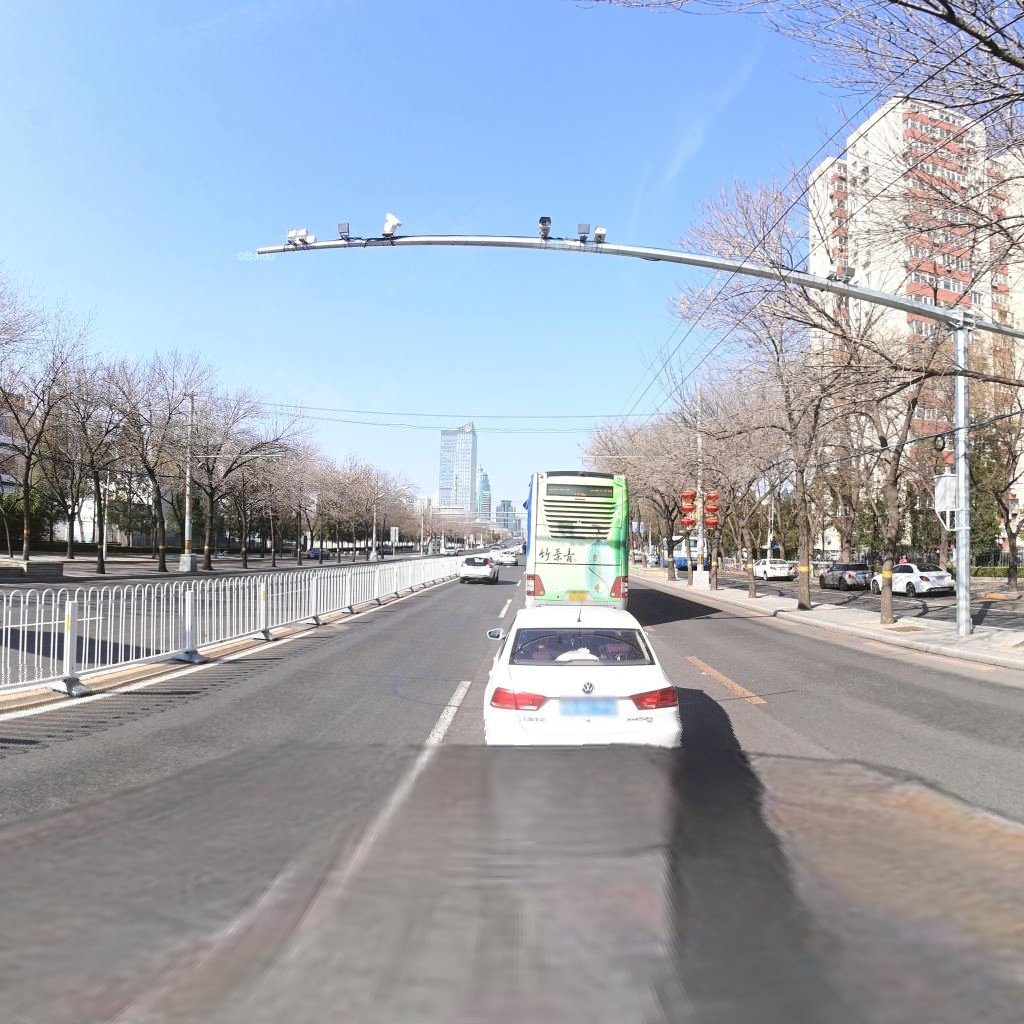
Region: Chaoyang
Road damage annotations: transverse patch, transverse patch, transverse patch